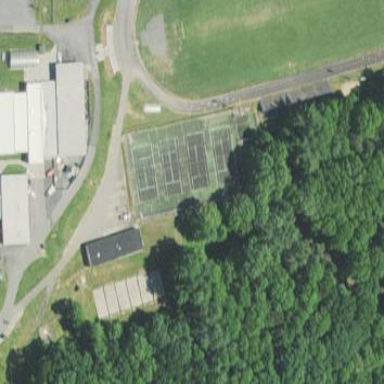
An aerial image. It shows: Tennis court on pitch.